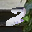
Label: 2